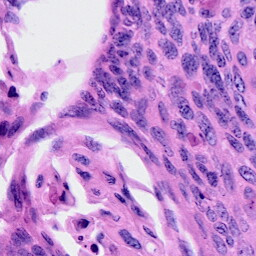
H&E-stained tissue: Cervix